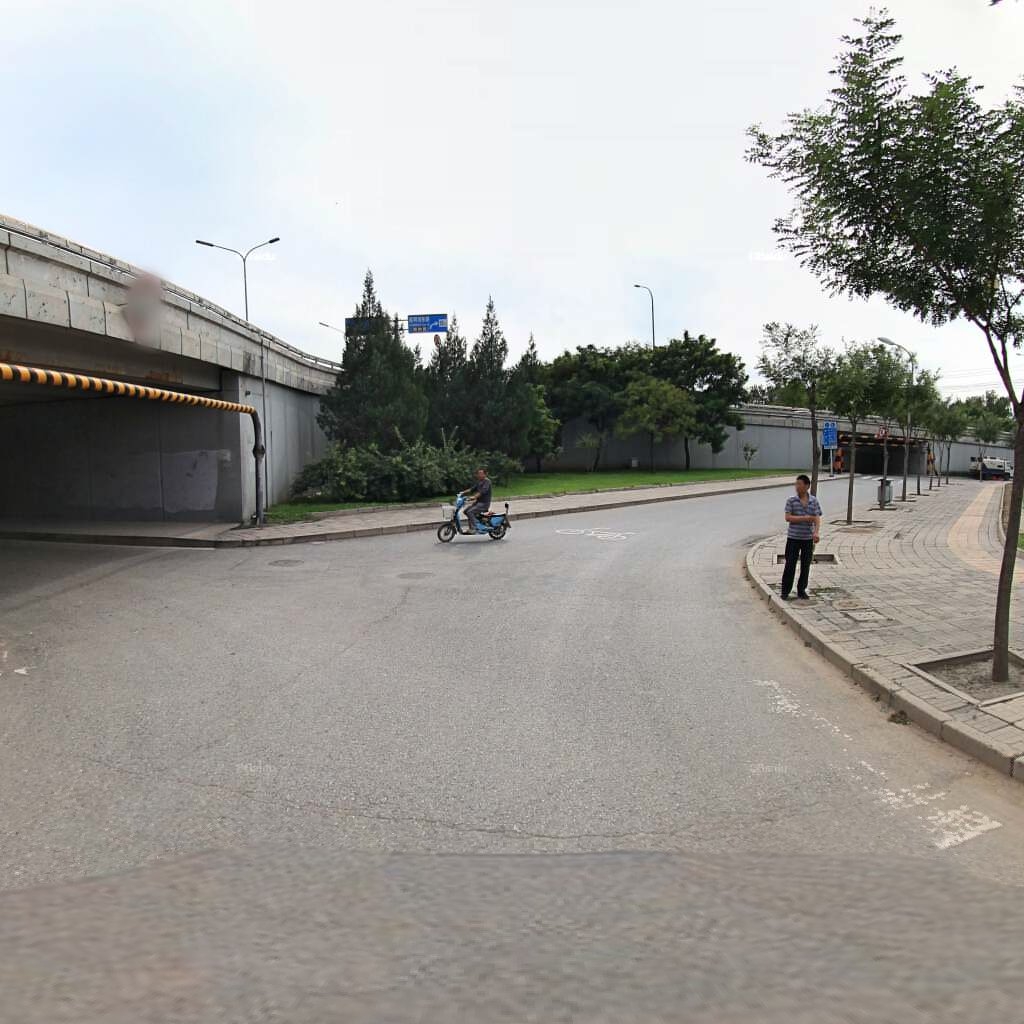
Region: Haidian
Road damage annotations: longitudinal crack, transverse crack, manhole cover, manhole cover